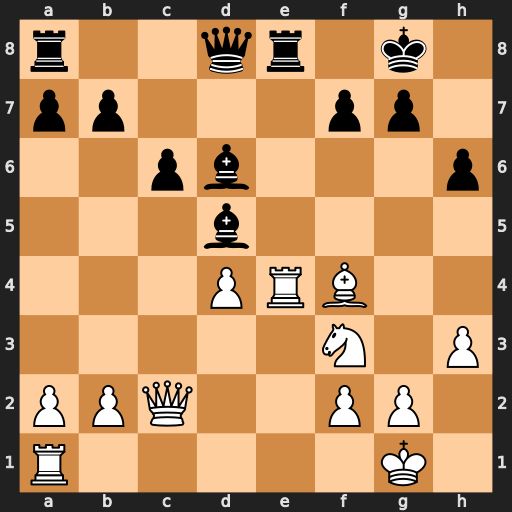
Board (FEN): r2qr1k1/pp3pp1/2pb3p/3b4/3PRB2/5N1P/PPQ2PP1/R5K1
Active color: w
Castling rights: -
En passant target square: -
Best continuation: Rxe8+ Qxe8 Bxd6 Bxf3 gxf3